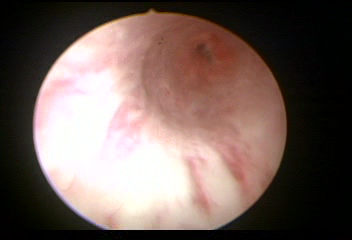
Modality: WLC
Class: Normal mucosa
Bladder cancer association: No